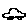
Label: car